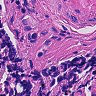
Metastatic tissue present: no